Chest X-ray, AP view. Patient: 45 years old, sex F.
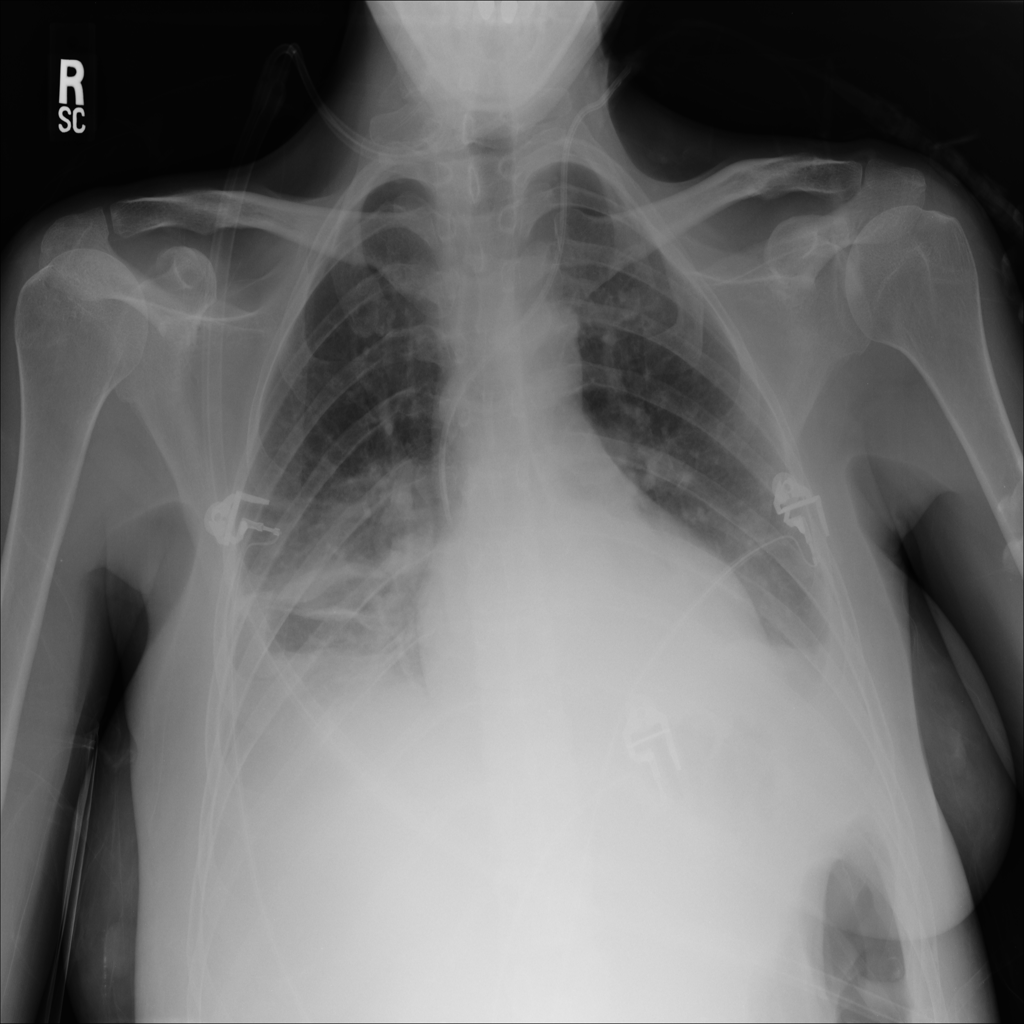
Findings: Atelectasis